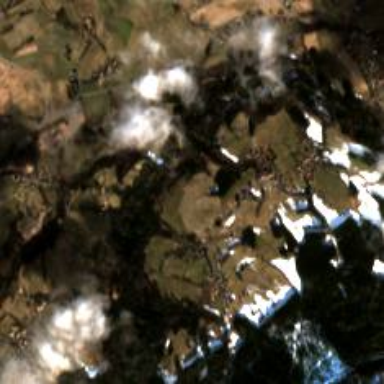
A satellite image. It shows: Small hamlet.